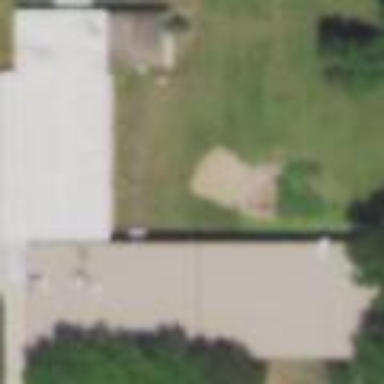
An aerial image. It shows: School building.